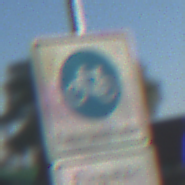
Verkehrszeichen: BeginnFahrradstrasse
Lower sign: BesondereFahrzeugeUndTransportgueter3
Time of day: MorningAfternoon
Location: Outdoor (Nature)
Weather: Clear
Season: NotSpecified
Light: Natural